Question: I have a query like
'membermetas'
Table image :

and my php code is
'''
$memberMetaQuery = "select * from membermetas where memberId='$id'";
$getMemberMeta = mysql_query($memberMetaQuery);
$memberMetaRow = mysql_fetch_array($getMemberMeta);
'''
when i use "'echo $memberMetaRow['memberMeta']'" without while loop, it turns the last row.
For example:
i would like to use only the row "'eposta'" and its value "'mail@mymail.com'"
is there any selector for this?
I think that, maybe i can use like '$memberMetaRow['memberMeta']['eposta']' but it's not working as you know :)
How can i get this meta value without using mysql query?
is this possible with a php selector?
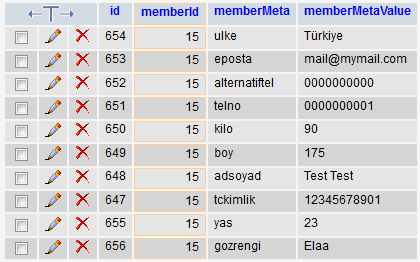
Answer: if you are ready to mention eposta manually like
'$memberMetaRow['memberMeta']['eposta']'
THEN its better to append query to
'''
$memberMetaQuery = "select * from membermetas where memberId='$id' and memberMeta='eposta'";
'''
Infact this can be use useful a function like
'''
function call_data($id,$name){
$memberMetaQuery = "select * from membermetas where memberId='$id' and memberMeta='$name'";
$getMemberMeta = mysql_query($memberMetaQuery);
$memberMetaRow = mysql_fetch_array($getMemberMeta);
return($memberMetaRow);
}
'''
THEN you can call
'''
$data = call_data(15,'eposta');
'''